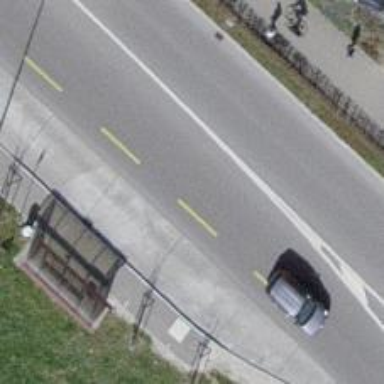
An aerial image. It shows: Bus stop equipped with public transport stop position.